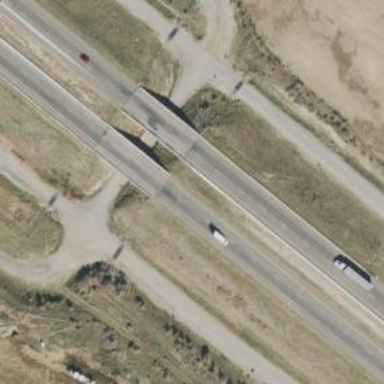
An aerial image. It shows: Motorway bridge with asphalt surface.